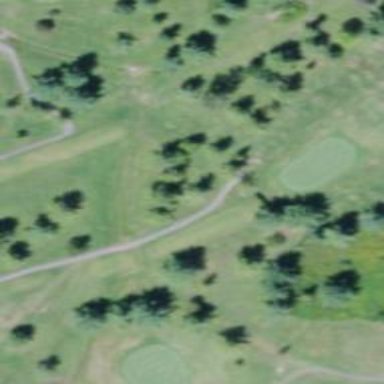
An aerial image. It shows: Golf tee on grassy land.